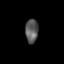
Tissue: skin
Cell type: Epithelial cells
Senescence score: 0.2778
Nuclear area (px): 300
Mean DAPI intensity: 90.31